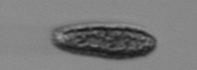
Label: Pseudochattonella_farcimen